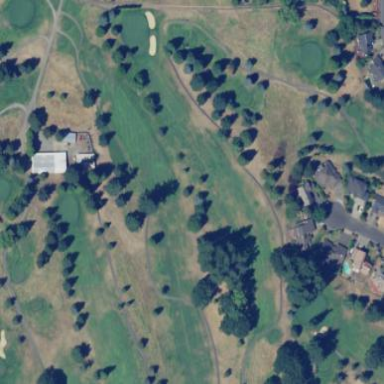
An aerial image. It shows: Well-manicured mown grass area used as golf fairway.